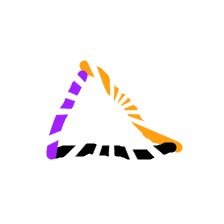
Shape: triangle